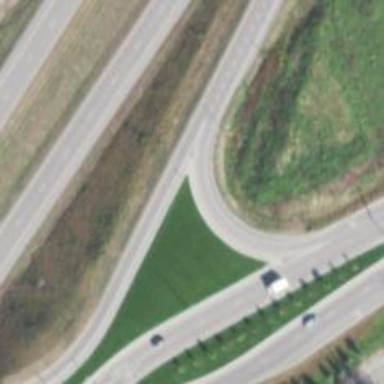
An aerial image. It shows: Trunk_link highway at diverging diamond interchange (DDI) junction.